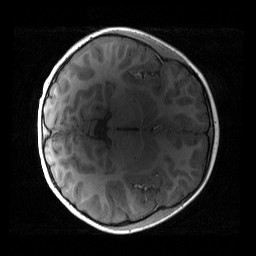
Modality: T1w
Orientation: axial
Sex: male
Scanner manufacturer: siemens
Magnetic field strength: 3 T
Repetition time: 1.9 s
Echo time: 0.00243 s